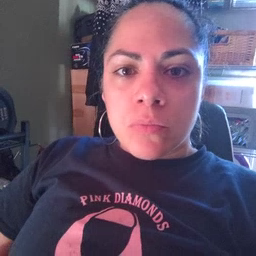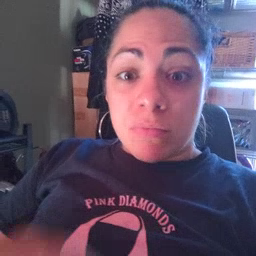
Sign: because